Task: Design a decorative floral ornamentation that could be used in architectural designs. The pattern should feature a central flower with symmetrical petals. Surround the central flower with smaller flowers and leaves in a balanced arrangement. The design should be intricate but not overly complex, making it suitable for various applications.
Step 1792:
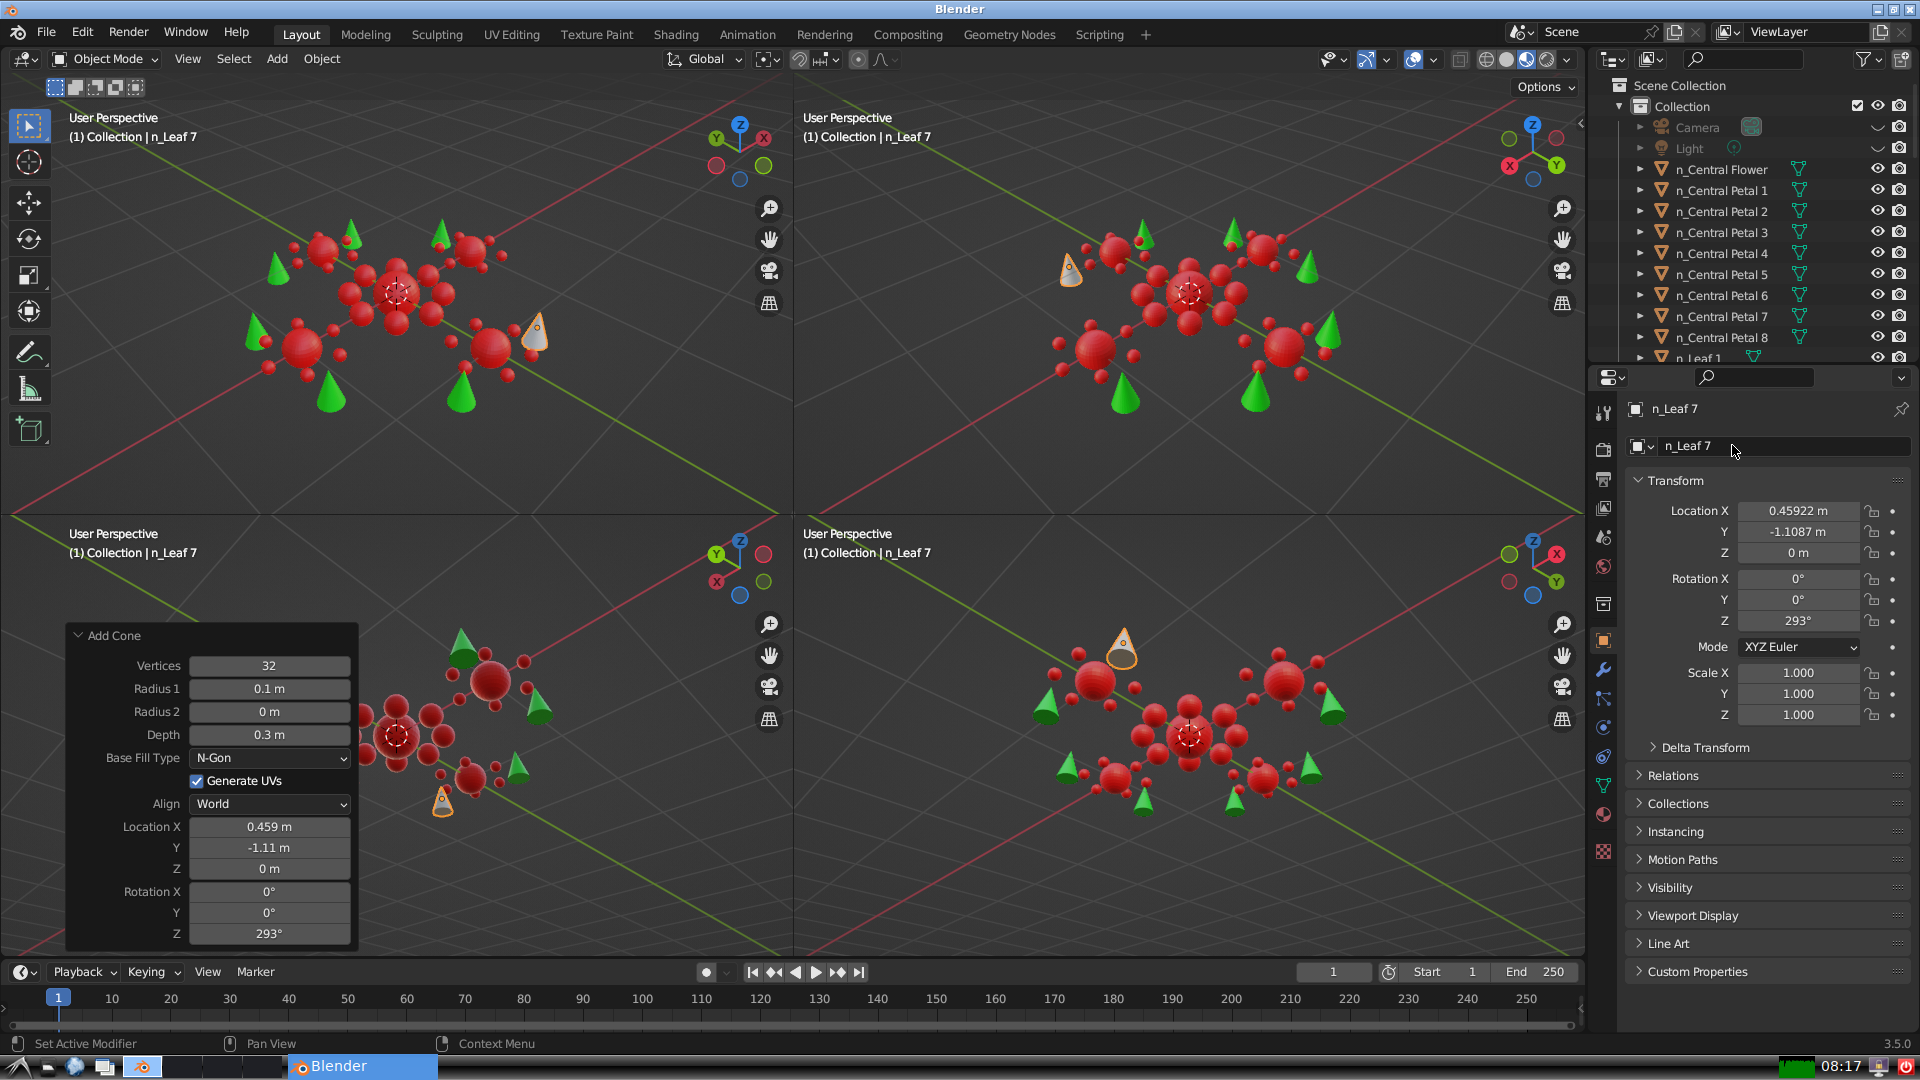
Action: {"mouse_move": [1603, 815]}